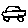
Label: car